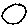
Label: circle